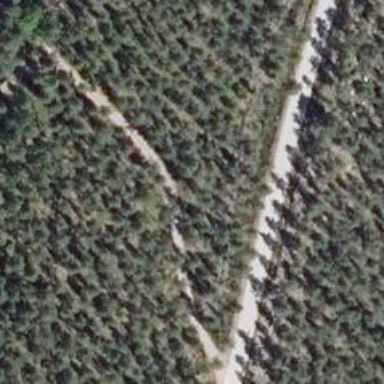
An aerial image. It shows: Path.